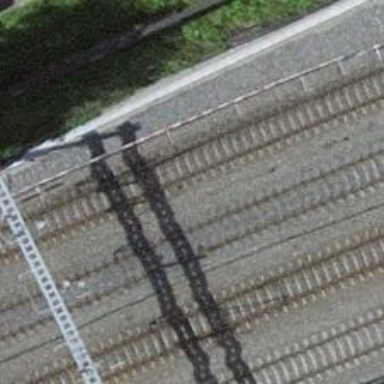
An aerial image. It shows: Single railway track with electrified contact line.